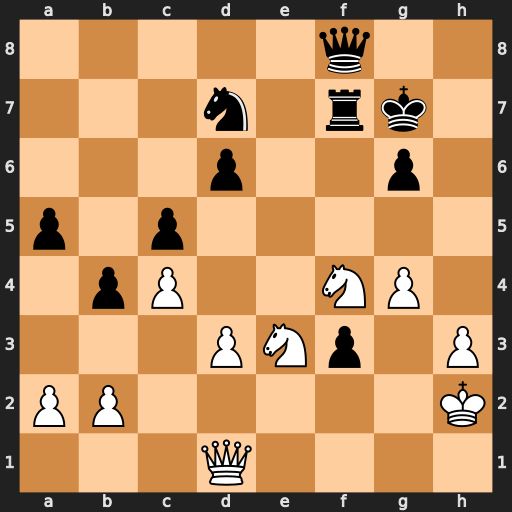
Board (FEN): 5q2/3n1rk1/3p2p1/p1p5/1pP2NP1/3PNp1P/PP5K/3Q4
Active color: w
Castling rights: -
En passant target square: -
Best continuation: Ne6+ Kg8 Nxf8